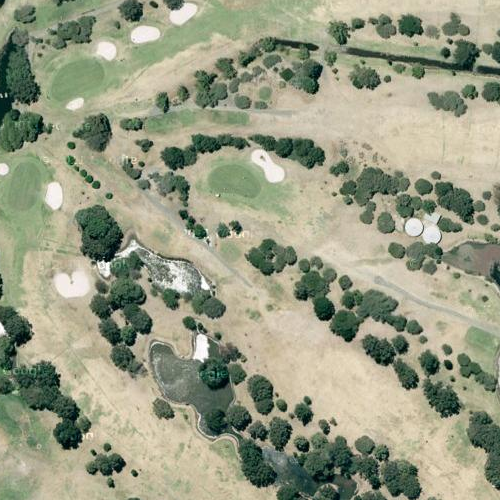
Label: sydney